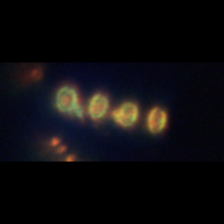
Taxon: Stephanopyxis
Group: Diatoms